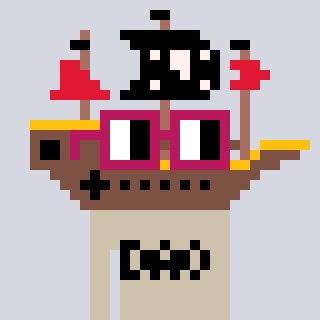
a pixel art character with square dark red glasses, a pirateship-shaped head and a bege-colored body on a cool background